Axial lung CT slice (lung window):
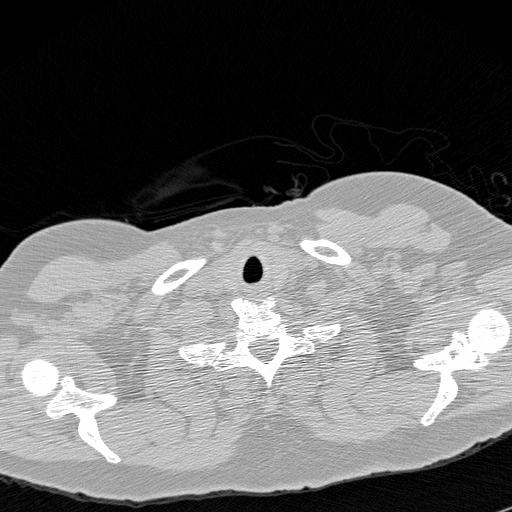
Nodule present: no